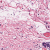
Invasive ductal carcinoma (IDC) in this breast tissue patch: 0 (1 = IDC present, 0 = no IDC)